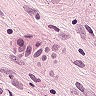
Metastatic tissue present: yes